Field crop: maize
Growth stage: 1
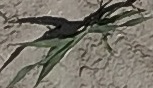
Species: sorghum